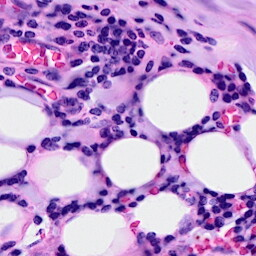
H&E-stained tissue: Breast